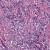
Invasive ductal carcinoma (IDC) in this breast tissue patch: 1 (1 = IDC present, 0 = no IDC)